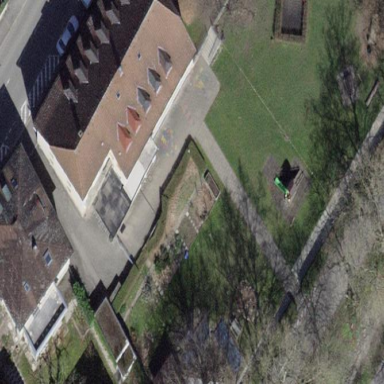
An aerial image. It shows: Kindergarten building.